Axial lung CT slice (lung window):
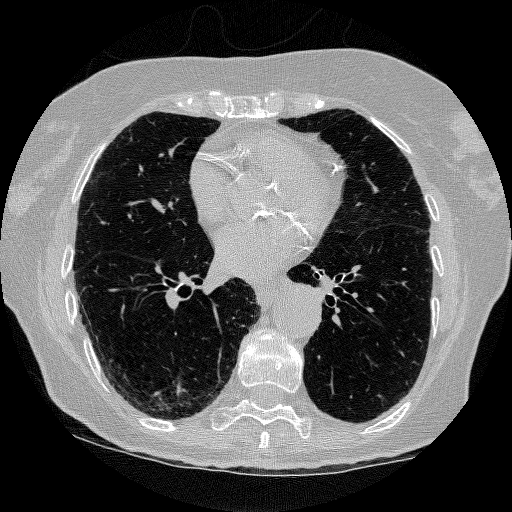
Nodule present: no